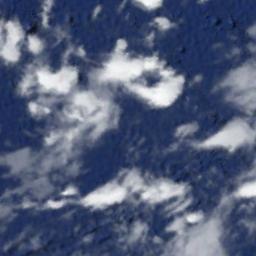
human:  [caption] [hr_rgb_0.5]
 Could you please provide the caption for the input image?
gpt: The white cloud is above land .

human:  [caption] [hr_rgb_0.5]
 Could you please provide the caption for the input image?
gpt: Sparse white clouds on the blue sea .

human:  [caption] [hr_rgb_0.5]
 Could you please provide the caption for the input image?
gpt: There were thick clouds in the air, And we could barely see anything on the ground .

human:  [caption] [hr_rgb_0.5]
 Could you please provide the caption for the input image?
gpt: The cumulus clouds are located above the surface of the sea .

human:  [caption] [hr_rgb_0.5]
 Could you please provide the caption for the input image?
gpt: Many pieces of white clouds over a blue sea .